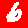
Digit: 6